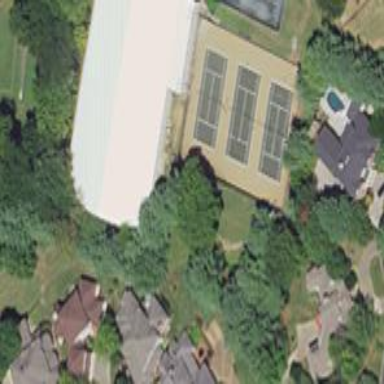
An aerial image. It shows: Tennis court on pitch designated for leisure land.